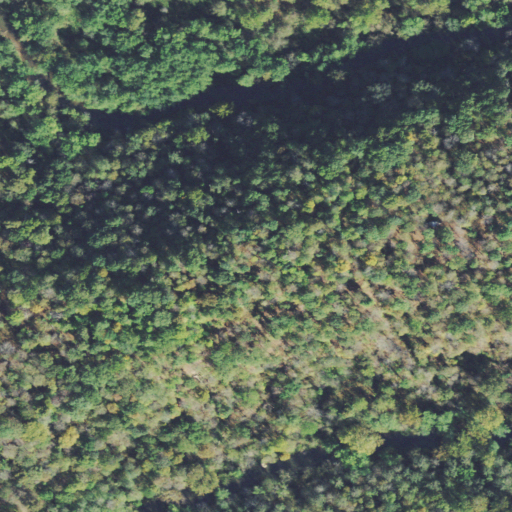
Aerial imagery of mountain in Ohio named Peach Knob containing deciduous forest, mixed forest, woody wetlands, open water, and shrub